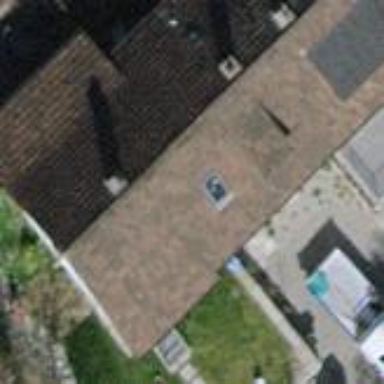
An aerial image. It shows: Gabled house with tiled roof.